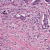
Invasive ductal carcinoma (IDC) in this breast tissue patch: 1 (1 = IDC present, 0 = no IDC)